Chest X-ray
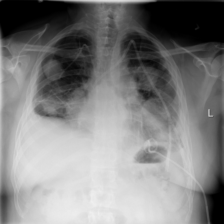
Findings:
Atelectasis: negative
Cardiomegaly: negative
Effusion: negative
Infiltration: negative
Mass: negative
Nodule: negative
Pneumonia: negative
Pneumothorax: negative
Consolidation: negative
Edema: negative
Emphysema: negative
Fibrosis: negative
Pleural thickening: negative
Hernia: negative